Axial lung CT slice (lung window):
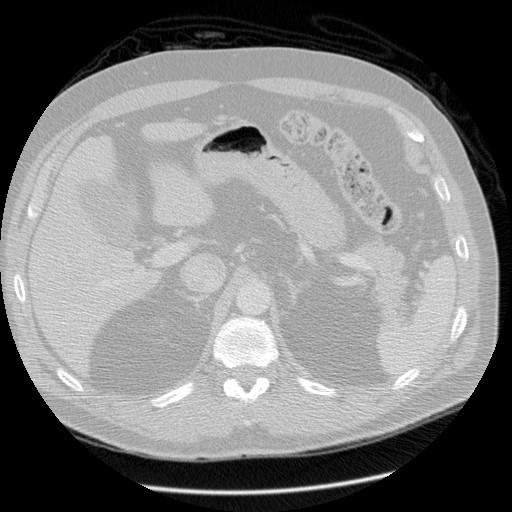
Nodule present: no